Aerial crown-view tile of a tropical tree (Barro Colorado Island, Panama), acquired 20240918:
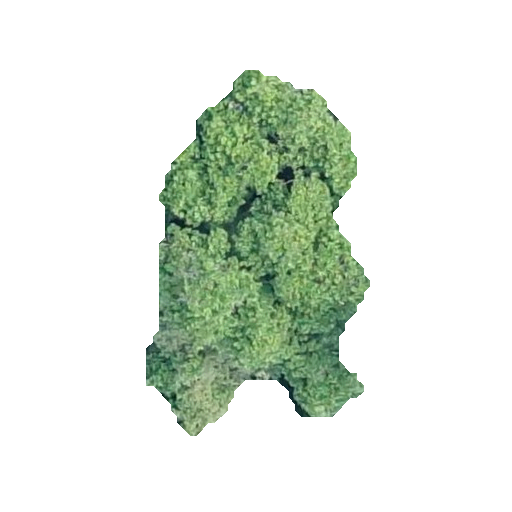
Species: Alseis blackiana
GBIF accepted scientific name: Alseis blackiana
Crown area: 89.009 m²